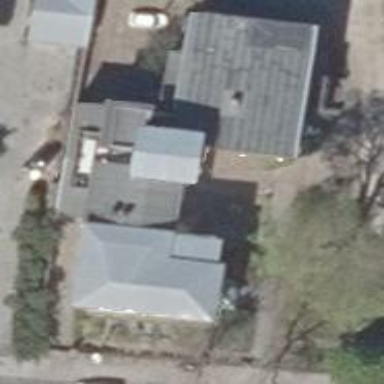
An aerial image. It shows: Building with ridged roof.